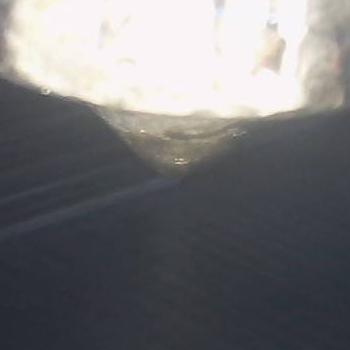
Flow rate: 252%